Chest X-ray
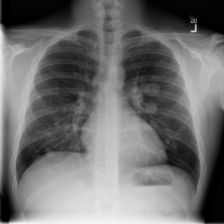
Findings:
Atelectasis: negative
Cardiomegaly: negative
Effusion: negative
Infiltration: negative
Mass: negative
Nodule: negative
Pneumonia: negative
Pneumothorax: negative
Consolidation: negative
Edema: negative
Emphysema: negative
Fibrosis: negative
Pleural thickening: negative
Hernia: negative